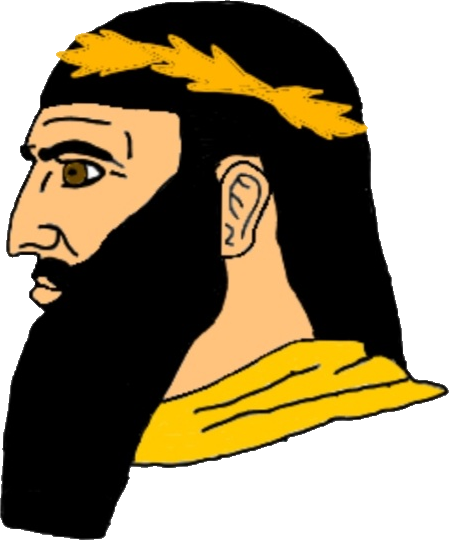
Label: 4_Yes_Chad